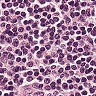
Metastatic tissue present: no